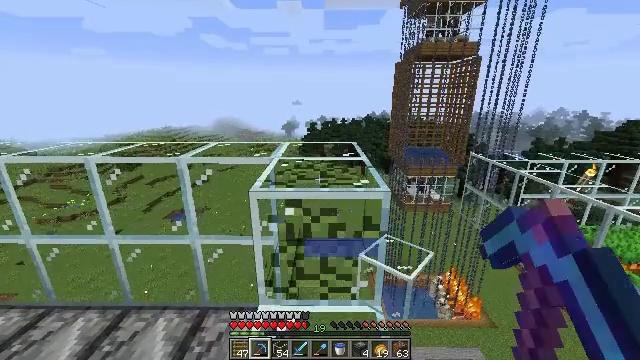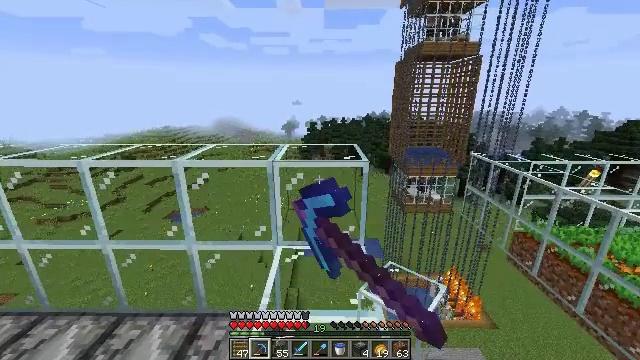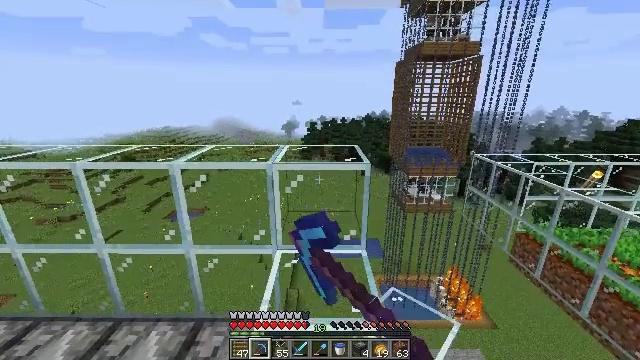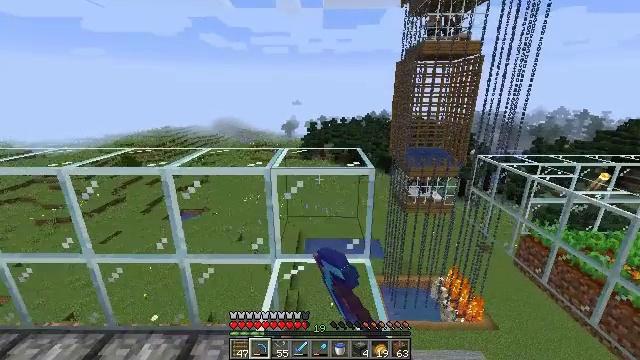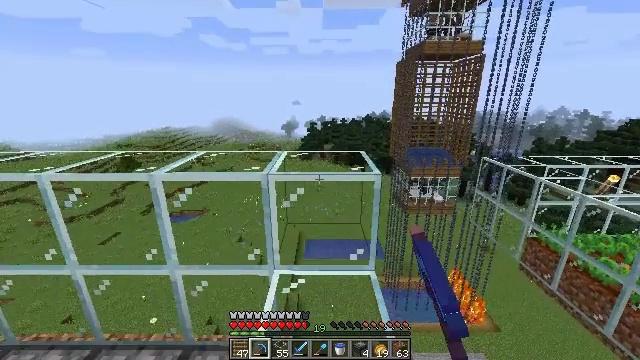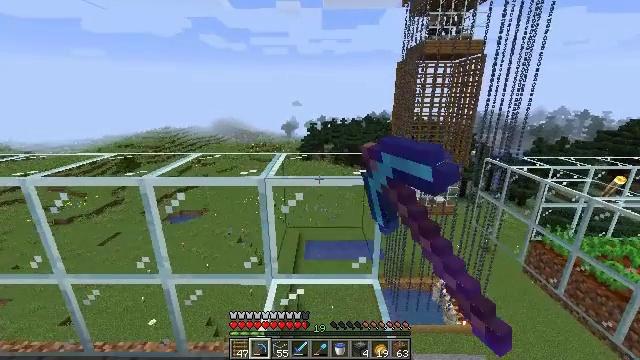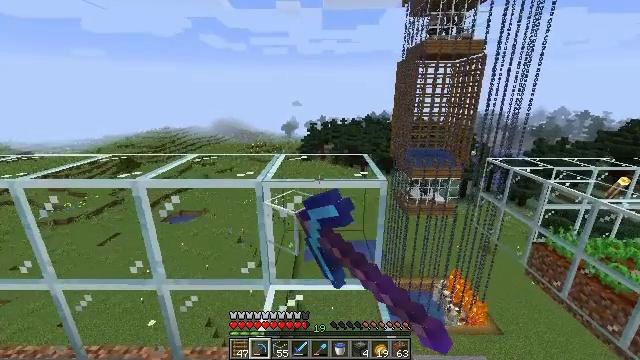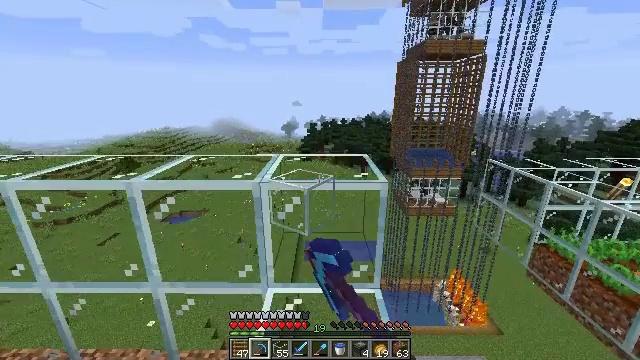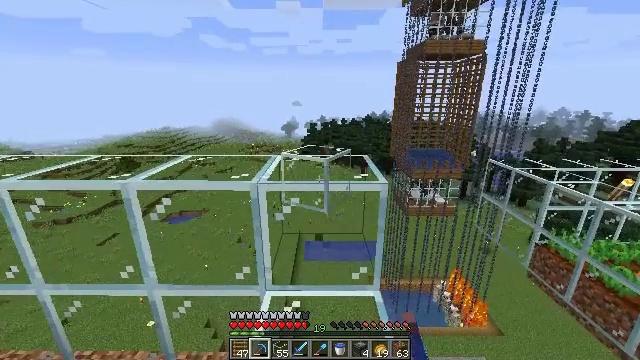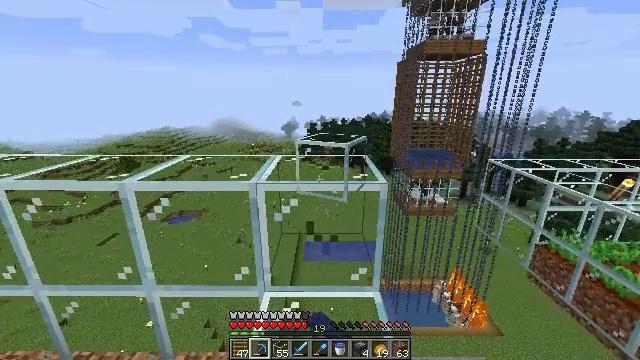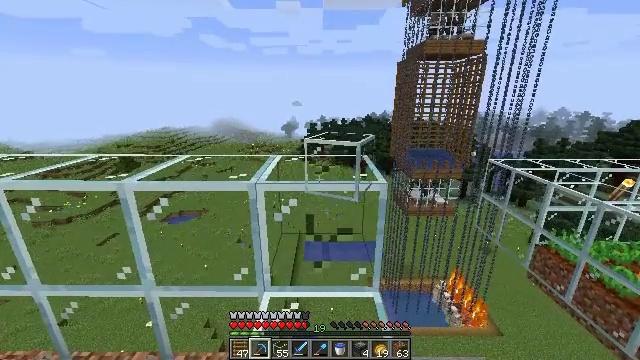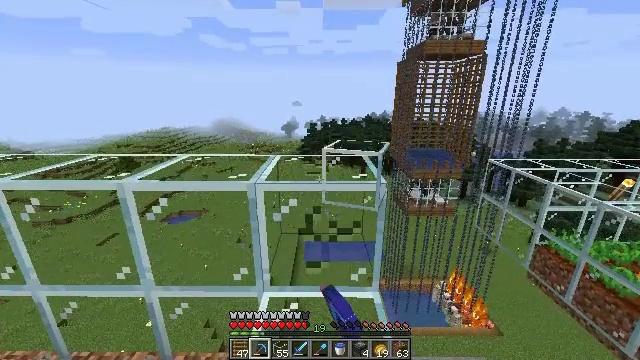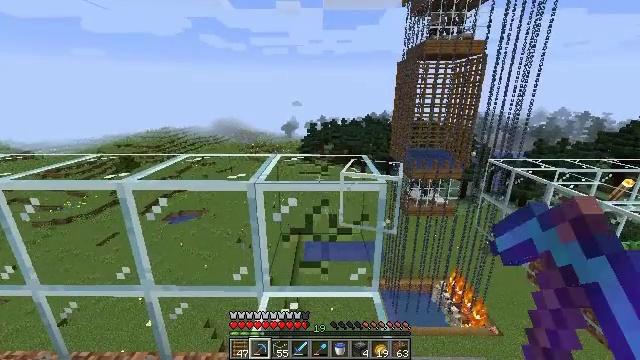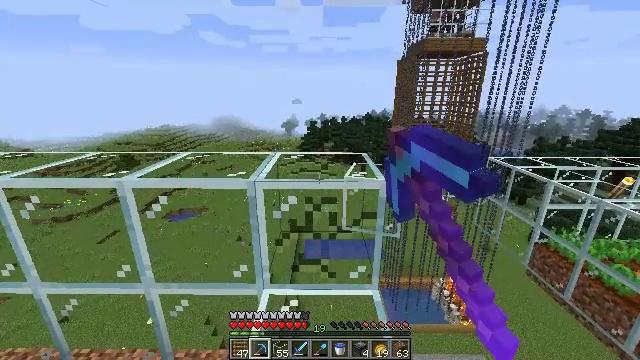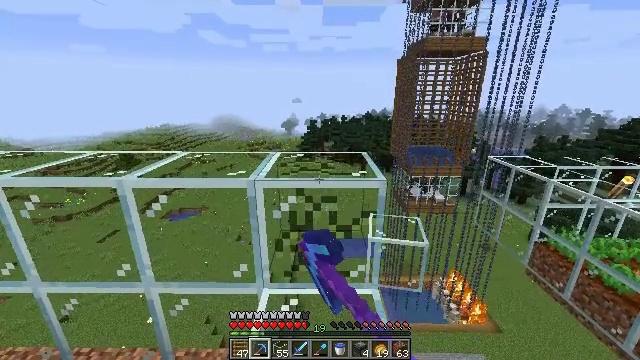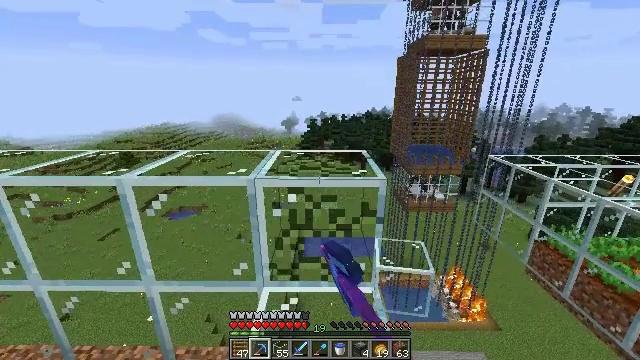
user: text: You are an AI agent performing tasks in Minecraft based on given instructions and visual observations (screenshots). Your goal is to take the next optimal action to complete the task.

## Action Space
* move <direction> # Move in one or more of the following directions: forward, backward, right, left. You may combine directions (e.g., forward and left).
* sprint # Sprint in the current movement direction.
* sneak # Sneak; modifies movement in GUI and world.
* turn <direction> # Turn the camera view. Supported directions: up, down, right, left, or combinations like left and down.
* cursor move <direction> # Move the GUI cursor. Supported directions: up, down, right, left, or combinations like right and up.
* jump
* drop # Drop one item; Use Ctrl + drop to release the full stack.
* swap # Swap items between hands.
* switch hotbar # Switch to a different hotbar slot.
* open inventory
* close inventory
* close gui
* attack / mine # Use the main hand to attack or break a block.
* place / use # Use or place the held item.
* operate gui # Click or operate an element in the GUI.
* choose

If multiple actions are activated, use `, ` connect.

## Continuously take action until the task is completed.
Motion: motion action
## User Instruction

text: Mine the glass to clear the view.
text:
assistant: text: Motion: move forward, attack / mine
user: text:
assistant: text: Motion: move forward, attack / mine
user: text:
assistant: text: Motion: move forward, attack / mine
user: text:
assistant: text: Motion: move forward, attack / mine
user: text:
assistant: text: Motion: attack / mine
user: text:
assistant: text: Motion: attack / mine
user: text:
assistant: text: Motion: attack / mine
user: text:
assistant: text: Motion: attack / mine
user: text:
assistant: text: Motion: attack / mine
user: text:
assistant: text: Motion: attack / mine
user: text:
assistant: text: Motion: attack / mine
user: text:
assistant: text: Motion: attack / mine
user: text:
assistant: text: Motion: attack / mine
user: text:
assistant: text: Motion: attack / mine
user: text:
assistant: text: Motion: attack / mine
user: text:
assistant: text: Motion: attack / mine
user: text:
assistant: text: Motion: move forward, attack / mine
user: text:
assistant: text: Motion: move forward, attack / mine
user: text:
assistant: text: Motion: move forward, attack / mine
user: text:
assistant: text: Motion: move forward, turn down
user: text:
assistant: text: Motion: move forward, turn left and down
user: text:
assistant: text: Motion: move forward, turn left and down
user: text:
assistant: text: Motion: move forward and move right, turn left and down
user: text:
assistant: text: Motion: move forward and move right, turn left and down
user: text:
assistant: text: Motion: move forward and move right, turn left and down
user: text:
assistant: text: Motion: move forward and move right, turn left and down
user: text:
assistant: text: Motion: move forward and move right, turn left and down
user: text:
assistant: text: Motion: turn left and down
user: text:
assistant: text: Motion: turn left, attack / mine
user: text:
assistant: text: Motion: turn left, attack / mine